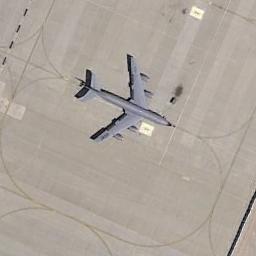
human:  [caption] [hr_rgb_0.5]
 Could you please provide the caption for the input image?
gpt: There is a plane on the runway .

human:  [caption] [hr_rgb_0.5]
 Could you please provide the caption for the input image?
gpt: A gray airplane was parked  on the airport .

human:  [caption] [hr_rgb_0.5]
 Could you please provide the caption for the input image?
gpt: Here is a gray plane parked at the junction of two oval-shaped indicator lines .

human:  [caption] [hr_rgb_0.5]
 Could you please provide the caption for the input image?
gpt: A gray plane parked between two elliptical lines on the open area .

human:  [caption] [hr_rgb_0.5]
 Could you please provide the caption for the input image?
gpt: An airplane is on the painted ground .